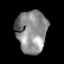
Tissue: lung
Cell type: Epithelial cells
Senescence score: 0.1408
Nuclear area (px): 1296
Mean DAPI intensity: 138.635